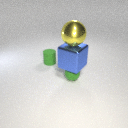
small green rubber sphere below large blue metal cube